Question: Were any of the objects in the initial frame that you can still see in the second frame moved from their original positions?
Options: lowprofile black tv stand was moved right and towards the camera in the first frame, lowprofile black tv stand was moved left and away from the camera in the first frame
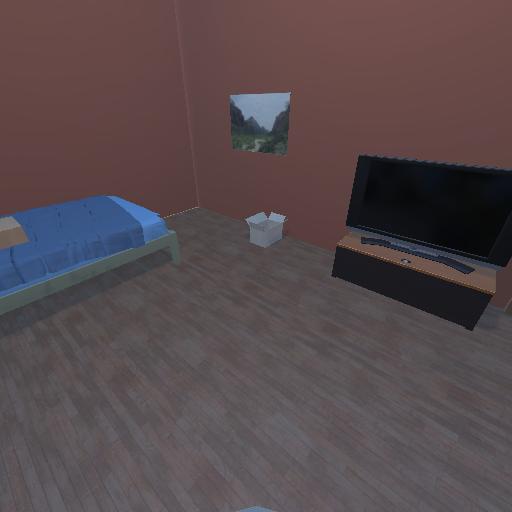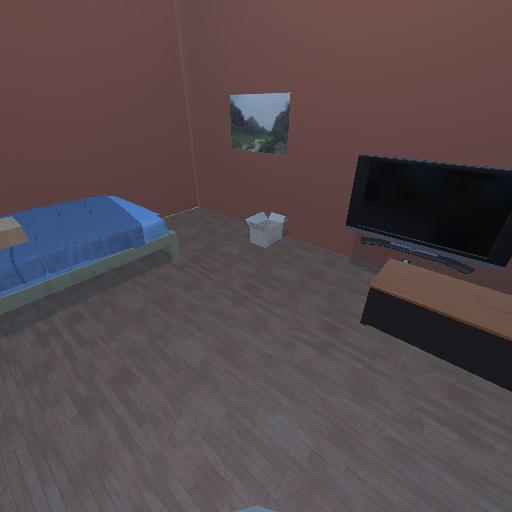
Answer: lowprofile black tv stand was moved right and towards the camera in the first frame